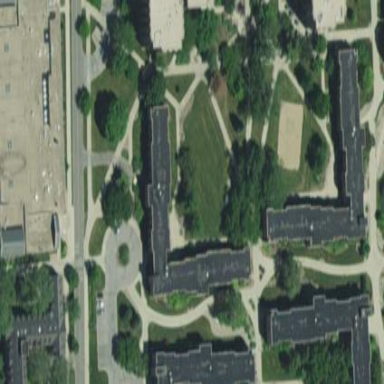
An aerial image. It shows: Dormitory building.